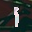
Label: 1